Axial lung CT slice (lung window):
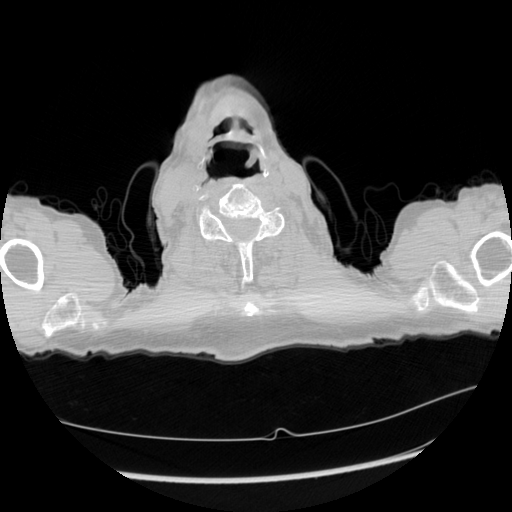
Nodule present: no